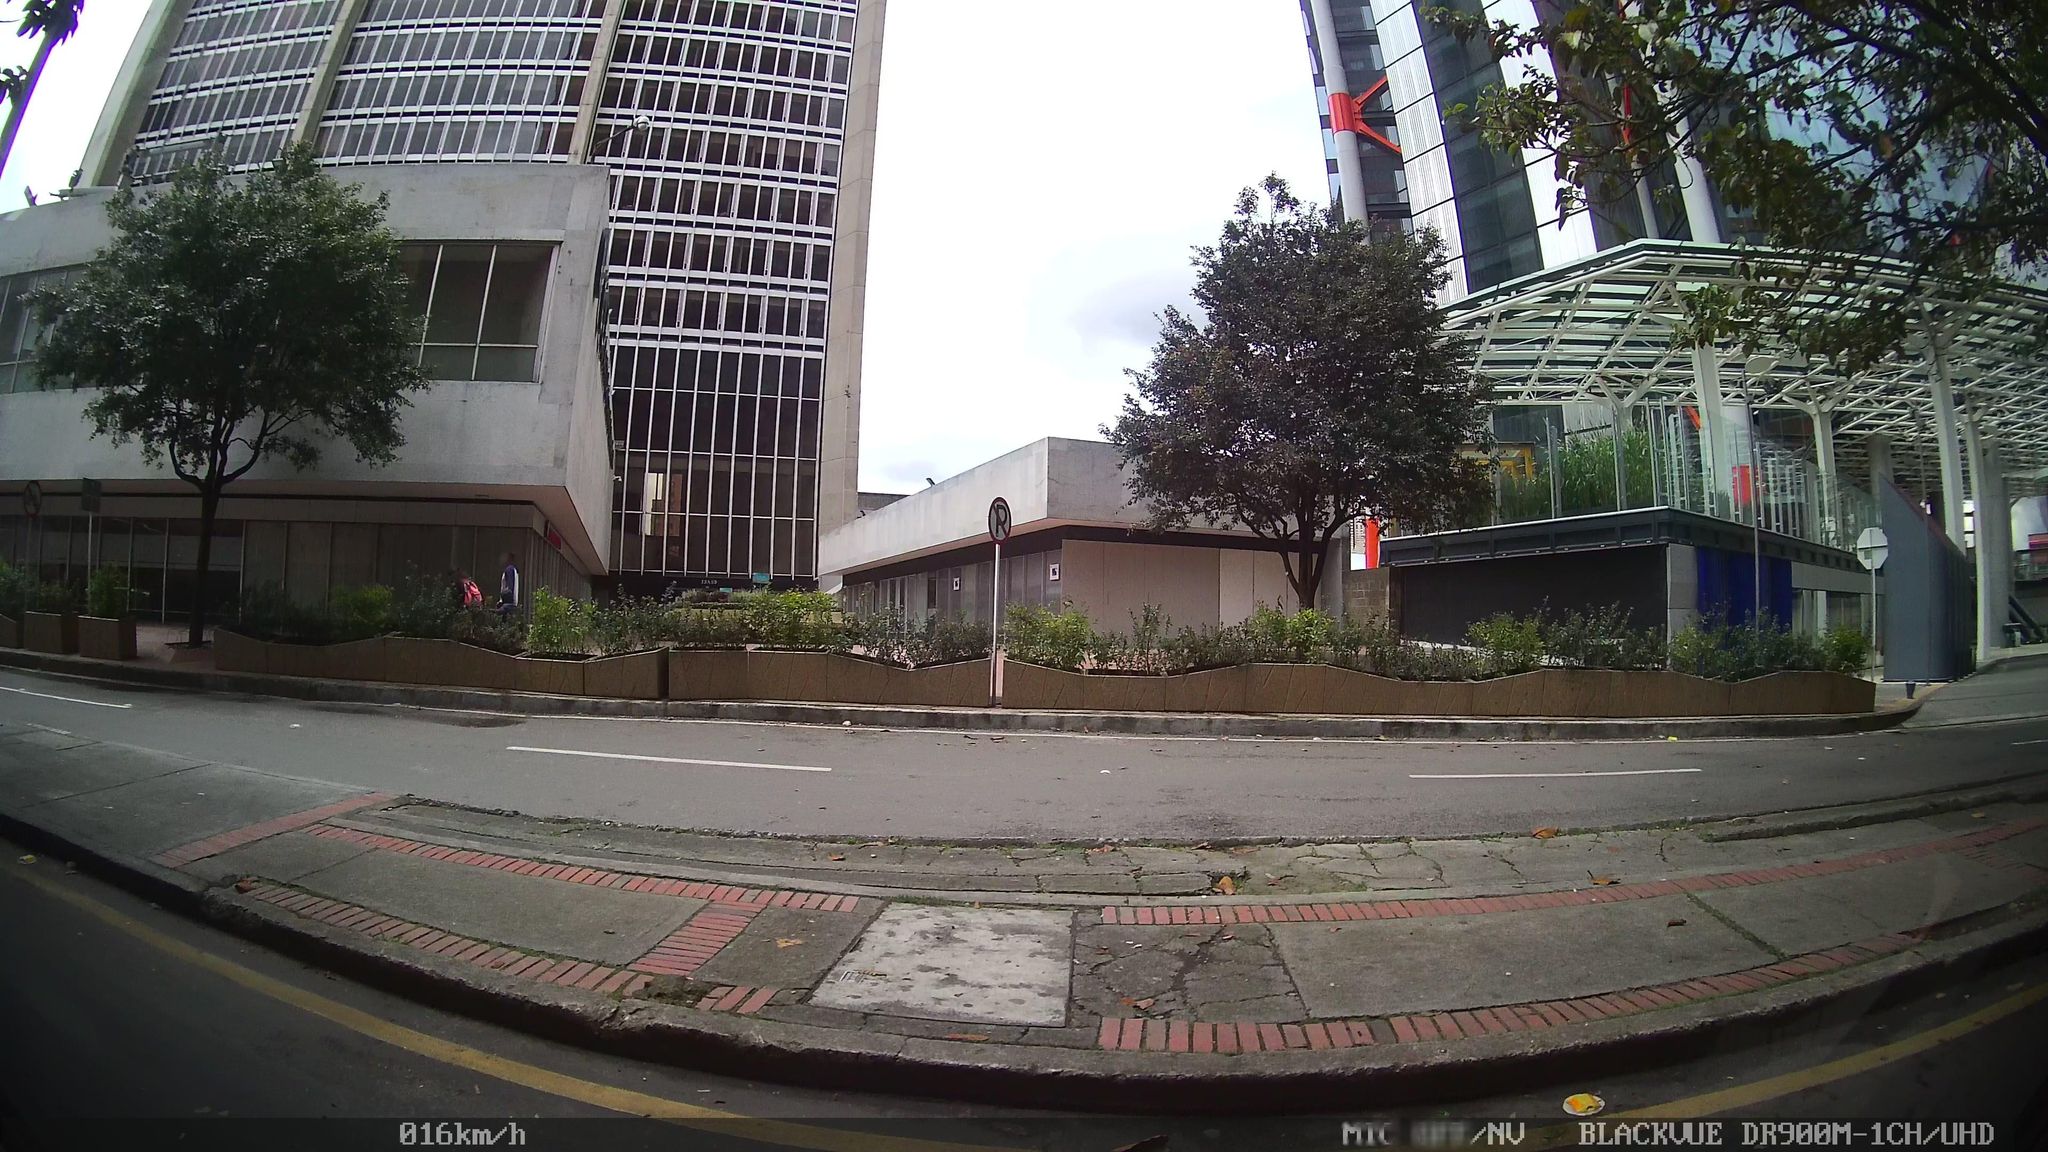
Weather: clear
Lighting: day
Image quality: good
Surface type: driving surface
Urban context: urban centre
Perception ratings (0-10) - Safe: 5.73, Lively: 6.43, Beautiful: 6.4, Boring: 3.47, Depressing: 7.52, Wealthy: 7.75